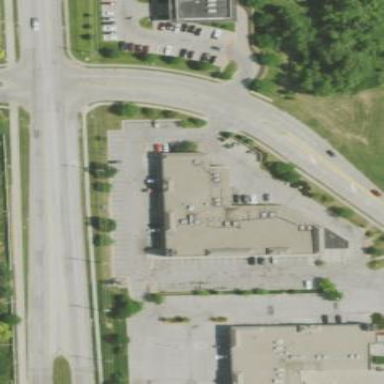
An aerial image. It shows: Retail building.